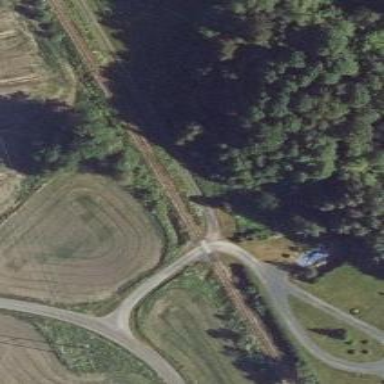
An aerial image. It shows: Level crossing along the railway.